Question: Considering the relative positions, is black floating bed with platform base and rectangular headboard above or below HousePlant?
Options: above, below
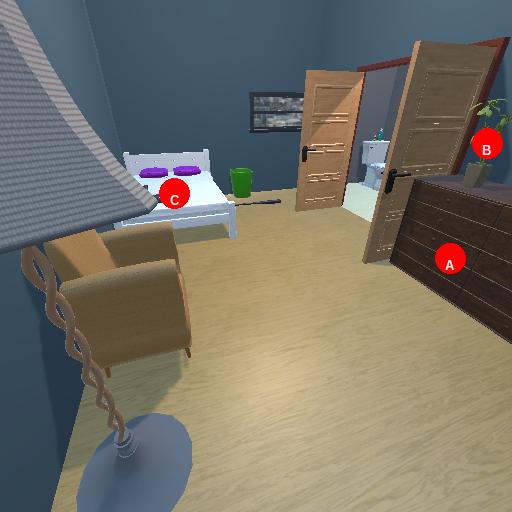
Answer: above